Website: lowes
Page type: order-tracking
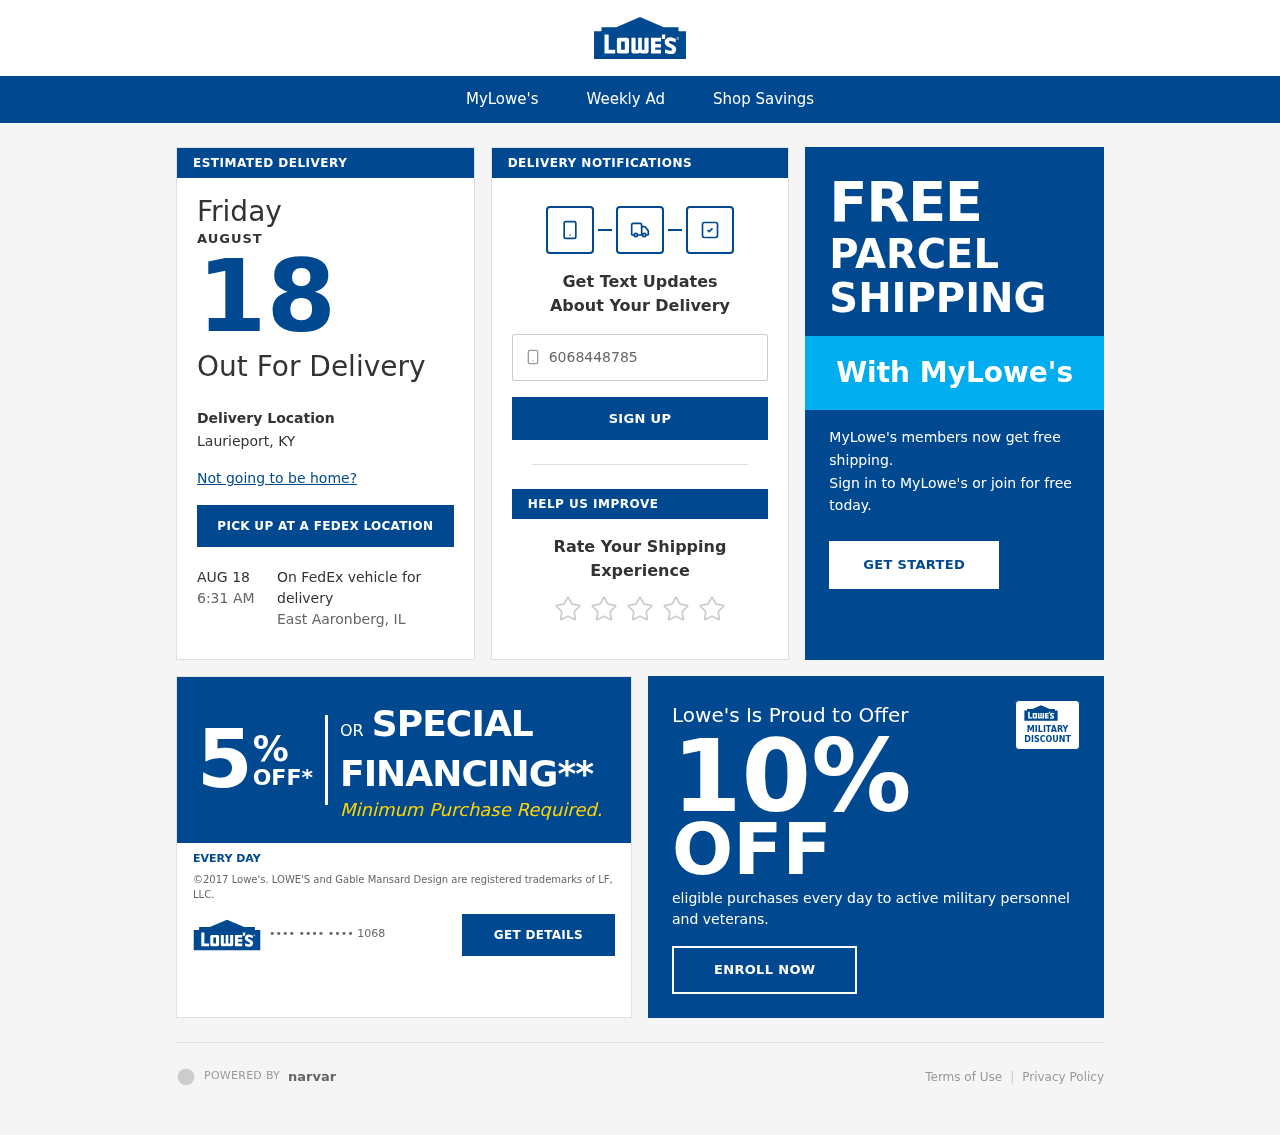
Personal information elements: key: PII_CARD_LAST4
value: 1068
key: PII_PHONE
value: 6068448785
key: PII_CITY_STATE
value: Laurieport, KY
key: PII_CITY_STATE2
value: East Aaronberg, IL
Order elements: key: ORDER_DELIVERY_DATE
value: AUG 18
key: ORDER_DELIVERY_DATE
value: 6:31 AM
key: ORDER_DELIVERY_DATE
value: AUGUST
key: ORDER_DELIVERY_DATE
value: Friday
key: ORDER_DELIVERY_DATE
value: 18